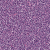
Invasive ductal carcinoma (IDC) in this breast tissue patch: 1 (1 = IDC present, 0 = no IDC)